Interaction volume radius: 10 \u00c5
Interaction volume height: 10 \u00c5
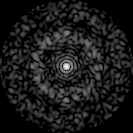
Disorder parameter: 0.8679